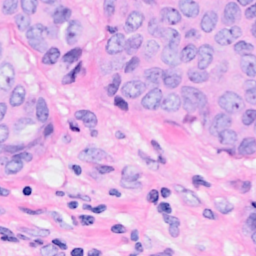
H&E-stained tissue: Breast